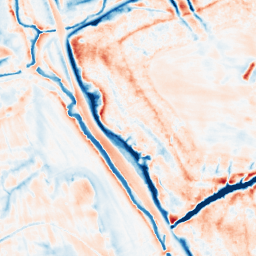
Category: multiscale
Decomposition family: dog_multiscale
Decomposition parameters: sigma_ratio: 1.6
n_scales: 5
base_sigma: 0.5
Upsampling method: regularized
Upsampling parameters: scale: 2
lambda_reg: 0.001
Upsampling scale: 2